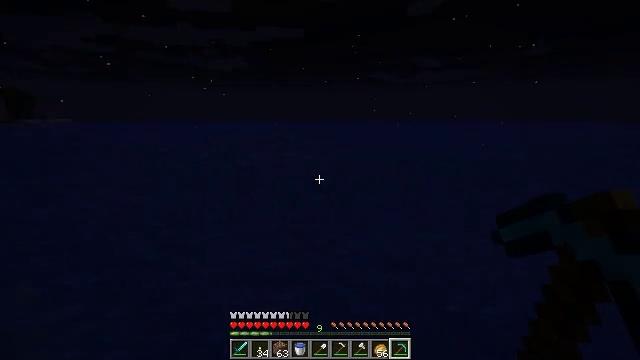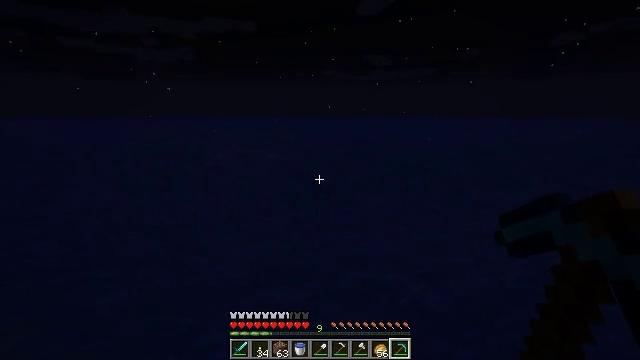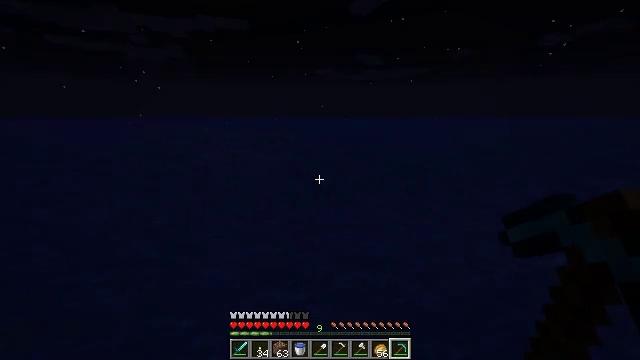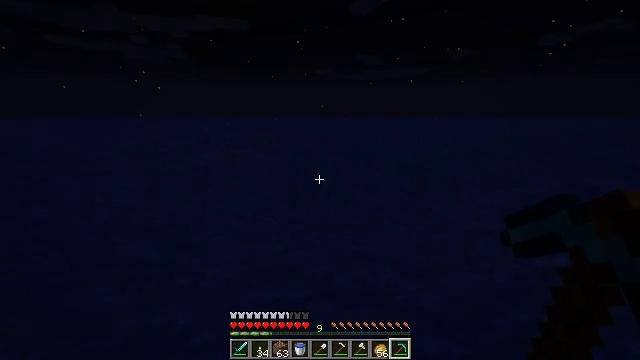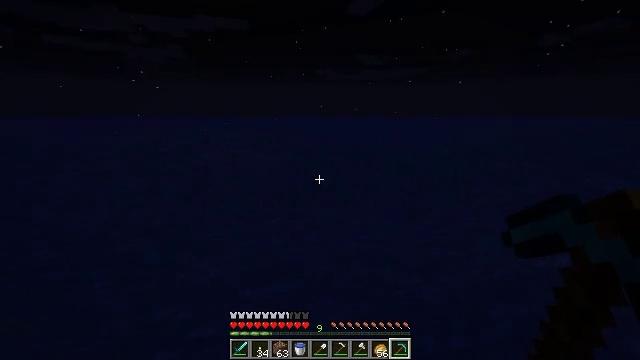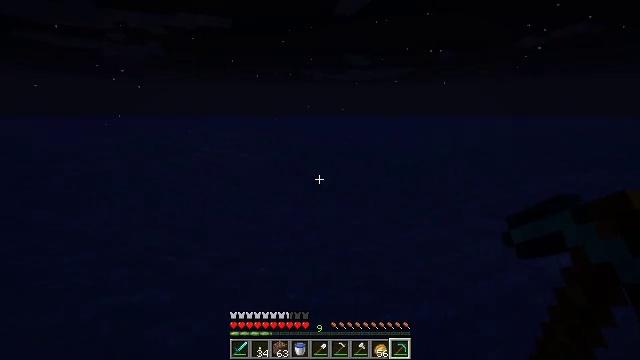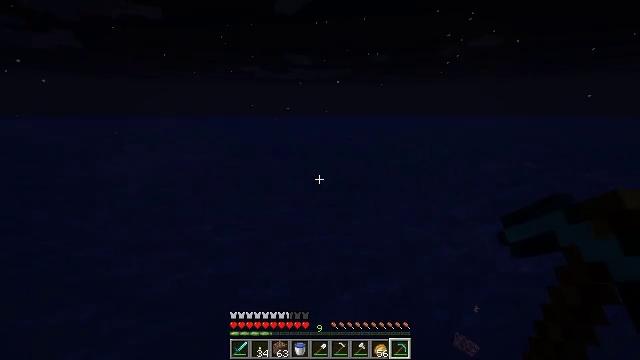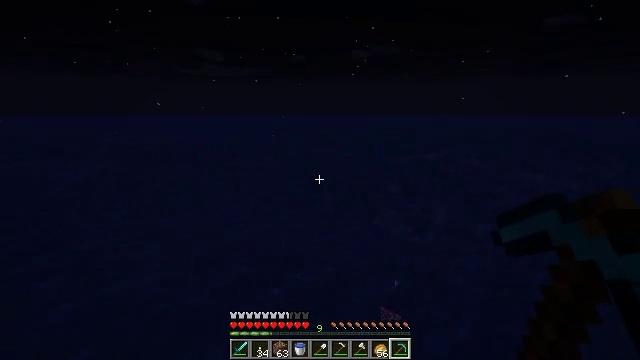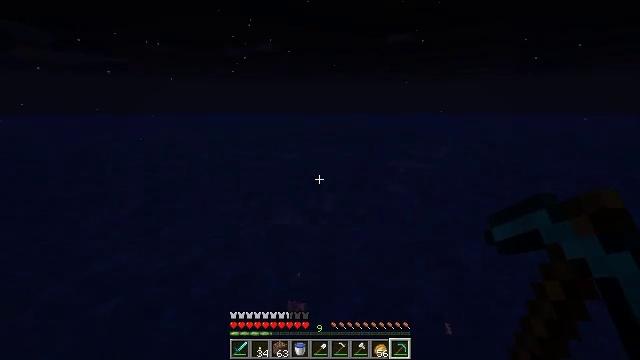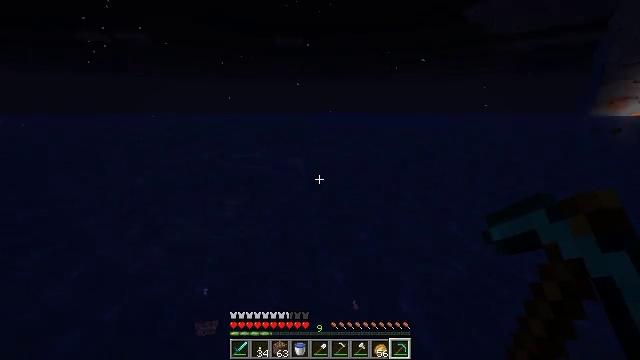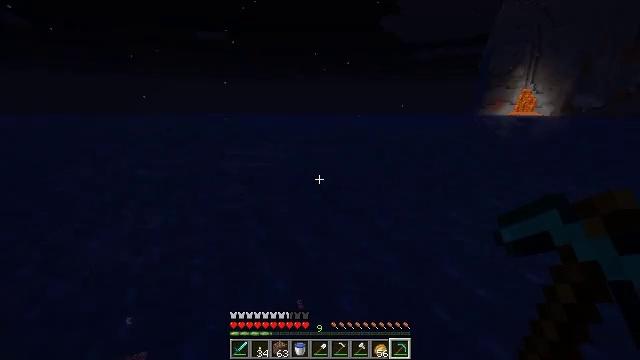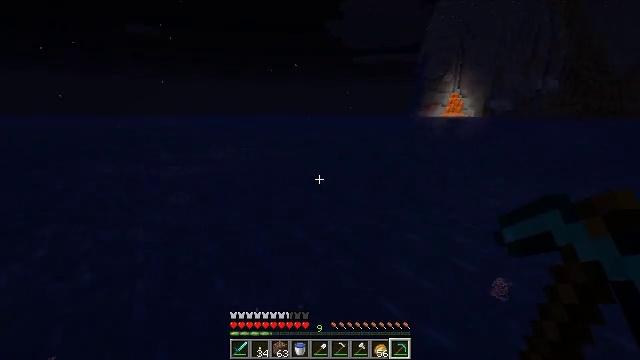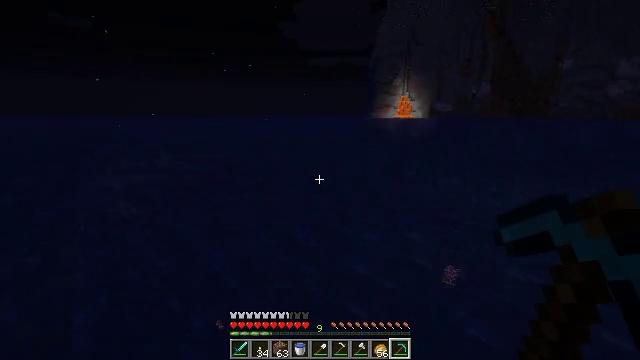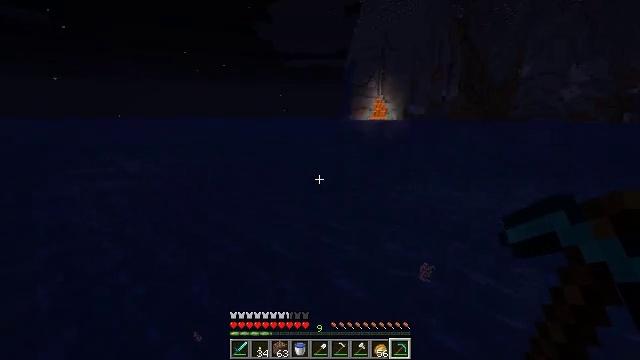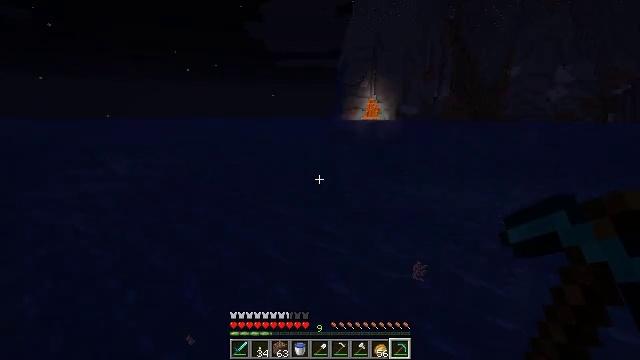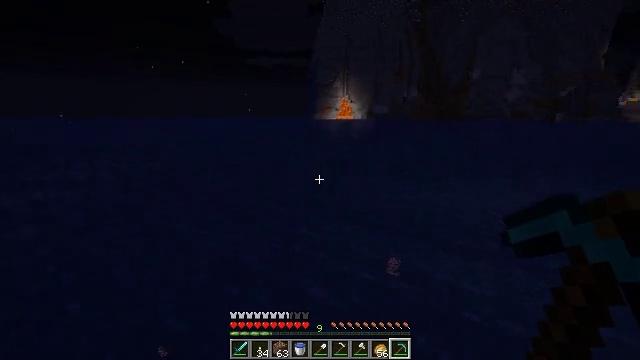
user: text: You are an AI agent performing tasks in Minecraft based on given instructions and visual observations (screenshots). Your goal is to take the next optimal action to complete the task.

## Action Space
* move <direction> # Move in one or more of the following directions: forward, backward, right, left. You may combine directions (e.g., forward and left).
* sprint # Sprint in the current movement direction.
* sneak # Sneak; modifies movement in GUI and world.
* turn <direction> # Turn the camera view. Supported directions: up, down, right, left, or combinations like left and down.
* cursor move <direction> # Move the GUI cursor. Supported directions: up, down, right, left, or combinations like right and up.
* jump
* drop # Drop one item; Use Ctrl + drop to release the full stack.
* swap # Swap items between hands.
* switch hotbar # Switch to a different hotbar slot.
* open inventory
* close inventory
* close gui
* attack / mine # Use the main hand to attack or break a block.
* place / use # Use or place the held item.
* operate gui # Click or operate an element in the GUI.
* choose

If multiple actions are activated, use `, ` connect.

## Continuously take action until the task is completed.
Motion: motion action
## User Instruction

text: Attack the chiseled stone bricks to break it.
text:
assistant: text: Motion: turn right, jump
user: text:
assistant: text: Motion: turn right, jump
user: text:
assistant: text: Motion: jump
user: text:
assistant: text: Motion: jump
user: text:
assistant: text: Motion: turn right, jump
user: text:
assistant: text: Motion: turn right, jump
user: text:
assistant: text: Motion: turn right, jump
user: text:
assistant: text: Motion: turn right, jump
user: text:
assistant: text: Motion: turn right, jump
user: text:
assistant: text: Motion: turn right, jump
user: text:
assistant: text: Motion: turn right, jump
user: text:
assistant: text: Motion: turn right, jump
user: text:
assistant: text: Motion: turn right, jump
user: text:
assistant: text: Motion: turn right, jump
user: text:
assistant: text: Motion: turn right, jump
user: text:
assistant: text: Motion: turn right, jump
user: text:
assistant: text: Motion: turn right, jump
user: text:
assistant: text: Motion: turn right and down, jump
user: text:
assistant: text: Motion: turn right and down, jump
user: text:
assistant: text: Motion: turn right and down, jump
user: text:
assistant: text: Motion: turn right and down, jump
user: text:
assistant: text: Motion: turn right, jump
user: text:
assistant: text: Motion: jump
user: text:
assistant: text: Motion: turn right, jump
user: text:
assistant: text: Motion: turn right, jump
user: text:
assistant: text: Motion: turn right and down, jump
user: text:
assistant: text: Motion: turn right, jump
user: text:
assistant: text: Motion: turn right, jump
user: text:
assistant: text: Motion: turn right, jump
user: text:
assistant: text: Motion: turn right and down, jump